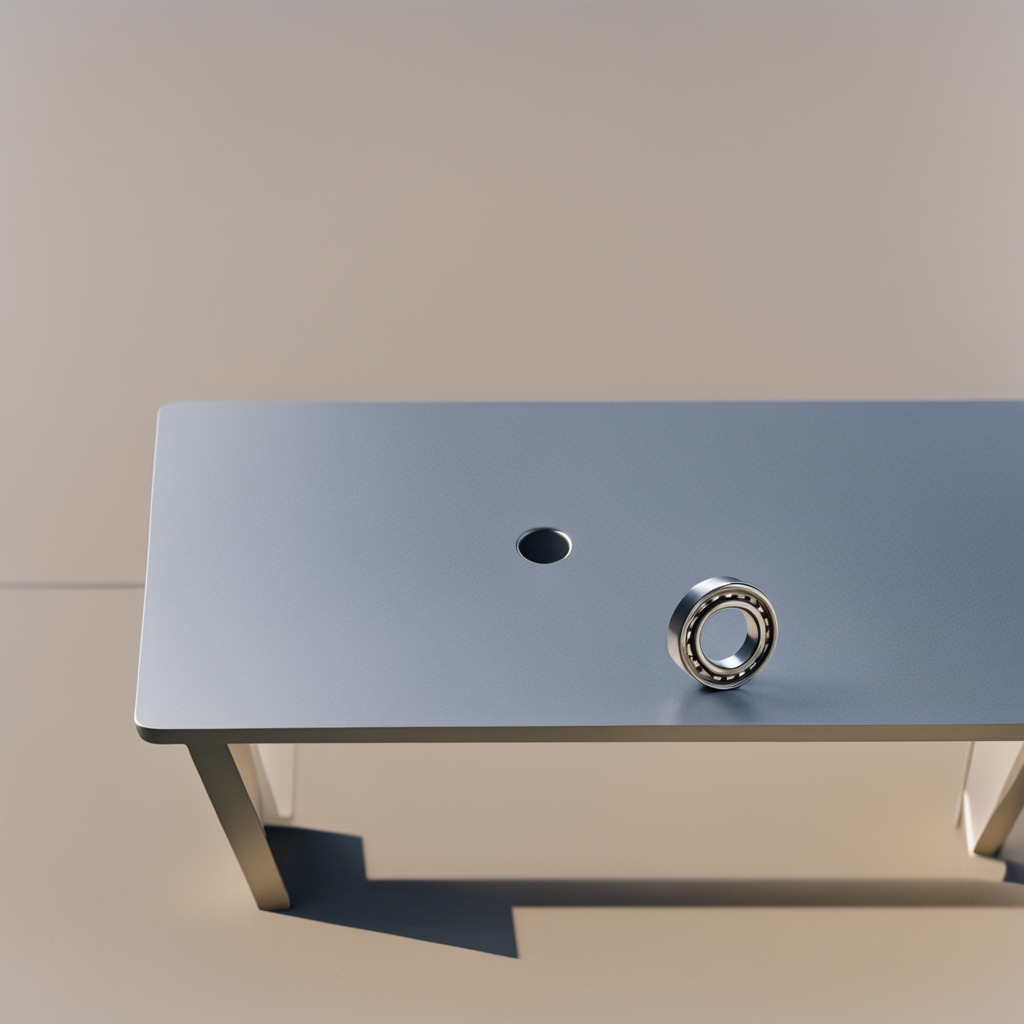
A metal ball bearing is lying on the table.